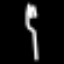
Label: fork